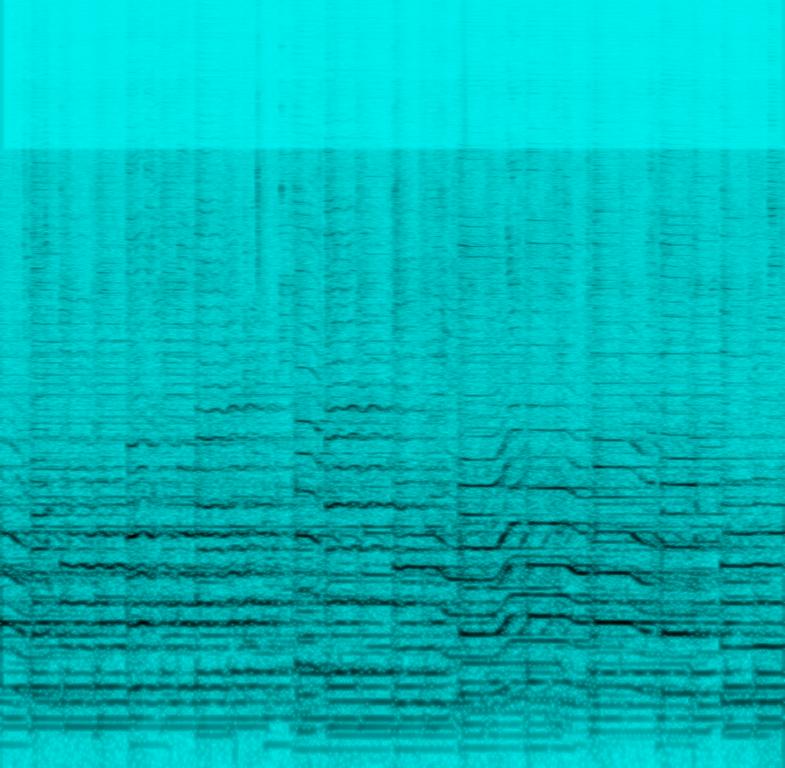
This is an amateur music video of a male musician playing a mellow harmony on the banjo with another amateur musician accompanying him on the acoustic guitar. This song has a simple melody but the recording is loud and sharp.